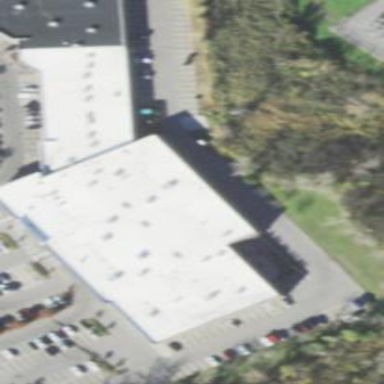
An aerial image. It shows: Office building.